Question: With 'Android Studio' I'm trying to customize my tab with but the changes weren't applied and I don't know why. I also followed the tutorial on 'Android Developers'. I don't know how to go ahead. Can you help me please? I've been trying to do this for weeks.
This is my 'styles.xml':
'''
<style name="Theme.Example" parent="@style/Theme.AppCompat.Light">
<item name="actionBarItemBackground">@drawable/selectable_background_example</item>
<item name="popupMenuStyle">@style/PopupMenu.Example</item>
<item name="dropDownListViewStyle">@style/DropDownListView.Example</item>
<item name="actionBarTabStyle">@style/ActionBarTabStyle.Example</item>
<item name="actionDropDownStyle">@style/DropDownNav.Example</item>
<item name="actionBarStyle">@style/ActionBar.Solid.Example</item>
<item name="actionModeBackground">@drawable/cab_background_top_example</item>
<item name="actionModeSplitBackground">@drawable/cab_background_bottom_example</item>
<item name="actionModeCloseButtonStyle">@style/ActionButton.CloseMode.Example</item>
</style>
<style name="ActionBar.Solid.Example" parent="@style/Widget.AppCompat.Light.ActionBar.Solid">
<item name="background">@drawable/ab_solid_example</item>
<item name="backgroundStacked">@drawable/ab_stacked_solid_example</item>
<item name="backgroundSplit">@drawable/ab_bottom_solid_example</item>
<item name="progressBarStyle">@style/ProgressBar.Example</item>
</style>
<style name="ActionBar.Transparent.Example" parent="@style/Widget.AppCompat.Light.ActionBar">
<item name="background">@drawable/ab_transparent_example</item>
<item name="progressBarStyle">@style/ProgressBar.Example</item>
</style>
<style name="PopupMenu.Example" parent="@style/Widget.AppCompat.Light.PopupMenu">
<item name="android:popupBackground">@drawable/menu_dropdown_panel_example</item>
</style>
<style name="DropDownListView.Example" parent="@style/Widget.AppCompat.Light.ListView.DropDown">
<item name="android:listSelector">@drawable/selectable_background_example</item>
</style>
<style name="ActionBarTabStyle.Example" parent="@style/Widget.AppCompat.Light.ActionBar.TabView">
<item name="android:background">@drawable/tab_indicator_ab_example</item>
<item name="background">@drawable/tab_indicator_ab_example</item>
</style>
<style name="DropDownNav.Example" parent="@style/Widget.AppCompat.Light.Spinner.DropDown.ActionBar">
<item name="android:background">@drawable/spinner_background_ab_example</item>
<item name="android:popupBackground">@drawable/menu_dropdown_panel_example</item>
<item name="android:dropDownSelector">@drawable/selectable_background_example</item>
</style>
<style name="ProgressBar.Example" parent="@style/Widget.AppCompat.ProgressBar.Horizontal">
<item name="android:progressDrawable">@drawable/progress_horizontal_example</item>
</style>
<style name="ActionButton.CloseMode.Example" parent="@style/Widget.AppCompat.Light.ActionButton.CloseMode">
<item name="android:background">@drawable/btn_cab_done_example</item>
</style>
<!-- this style is only referenced in a Light.DarkActionBar based theme -->
<style name="Theme.Example.Widget" parent="@style/Theme.AppCompat">
<item name="popupMenuStyle">@style/PopupMenu.Example</item>
<item name="dropDownListViewStyle">@style/DropDownListView.Example</item>
</style>
'''
and this is my 'selector.xml':
'''
<?xml version="1.0" encoding="utf-8"?>
<selector xmlns:android="http://schemas.android.com/apk/res/android">
<!-- Non focused states -->
<item android:state_focused="false" android:state_selected="false" android:state_pressed="false" android:drawable="@android:color/transparent" />
<item android:state_focused="false" android:state_selected="true" android:state_pressed="false" android:drawable="@drawable/tab_selected_example" />
<!-- Focused states -->
<item android:state_focused="true" android:state_selected="false" android:state_pressed="false" android:drawable="@drawable/tab_unselected_focused_example" />
<item android:state_focused="true" android:state_selected="true" android:state_pressed="false" android:drawable="@drawable/tab_selected_focused_example" />
<!-- Pressed -->
<!-- Non focused states -->
<item android:state_focused="false" android:state_selected="false" android:state_pressed="true" android:drawable="@drawable/tab_unselected_pressed_example" />
<item android:state_focused="false" android:state_selected="true" android:state_pressed="true" android:drawable="@drawable/tab_selected_pressed_example" />
<!-- Focused states -->
<item android:state_focused="true" android:state_selected="false" android:state_pressed="true" android:drawable="@drawable/tab_unselected_pressed_example" />
<item android:state_focused="true" android:state_selected="true" android:state_pressed="true" android:drawable="@drawable/tab_selected_pressed_example" />
</selector>
'''
(At the end all I want to do is change the indicator color like this)

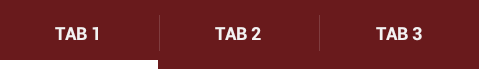
Answer: You have to apply the theme in your manifest like this:
'''
<manifest xmlns:android="http://schemas.android.com/apk/res/android">
...
<application
android:theme="@style/Theme.Example"> <!-- Add the android:theme attribute to the application tag -->
....
'''
API > 14 uses the 'android:' namespace for the ActionBar in it, while the Compat lib doesn't use it.
'values\styles.xml':
'''
<style name="Theme.Example" parent="@style/Theme.AppCompat.Light">
<item name="actionBarItemBackground">@drawable/selectable_background_example</item>
<item name="popupMenuStyle">@style/PopupMenu.Example</item>
<item name="dropDownListViewStyle">@style/DropDownListView.Example</item>
<item name="actionBarTabStyle">@style/ActionBarTabStyle.Example</item>
<item name="actionDropDownStyle">@style/DropDownNav.Example</item>
<item name="actionBarStyle">@style/ActionBar.Solid.Example</item>
<item name="actionModeBackground">@drawable/cab_background_top_example</item>
<item name="actionModeSplitBackground">@drawable/cab_background_bottom_example</item>
<item name="actionModeCloseButtonStyle">@style/ActionButton.CloseMode.Example</item>
</style>
'''
'values-v14\styles.xml':
'''
<style name="Theme.Example" parent="@style/Theme.AppCompat.Light">
<item name="android:actionBarItemBackground">@drawable/selectable_background_example</item>
<item name="android:popupMenuStyle">@style/PopupMenu.Example</item>
<item name="android:dropDownListViewStyle">@style/DropDownListView.Example</item>
<item name="android:actionBarTabStyle">@style/ActionBarTabStyle.Example</item>
<item name="android:actionDropDownStyle">@style/DropDownNav.Example</item>
<item name="android:actionBarStyle">@style/ActionBar.Solid.Example</item>
<item name="android:actionModeBackground">@drawable/cab_background_top_example</item>
<item name="android:actionModeSplitBackground">@drawable/cab_background_bottom_example</item>
<item name="android:actionModeCloseButtonStyle">@style/ActionButton.CloseMode.Example</item>
</style>
'''
See <URL> on Android Developers.